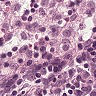
Metastatic tissue present: no